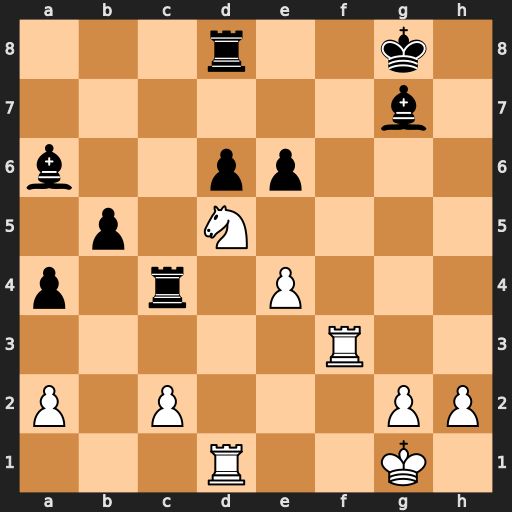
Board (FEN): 3r2k1/6b1/b2pp3/1p1N4/p1r1P3/5R2/P1P3PP/3R2K1
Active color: w
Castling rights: -
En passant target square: -
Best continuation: Ne7+ Kh7 Rh3+ Bh6 Rf1